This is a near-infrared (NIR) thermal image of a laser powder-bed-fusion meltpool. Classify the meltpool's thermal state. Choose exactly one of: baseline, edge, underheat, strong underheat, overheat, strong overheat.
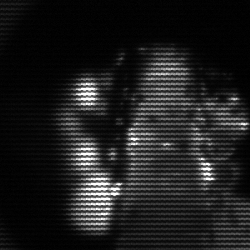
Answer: baseline